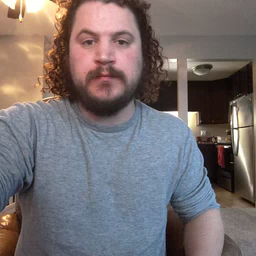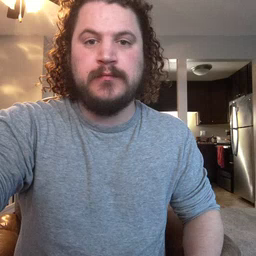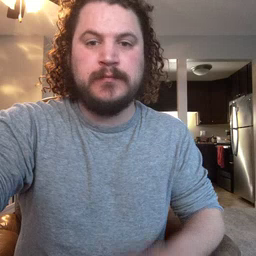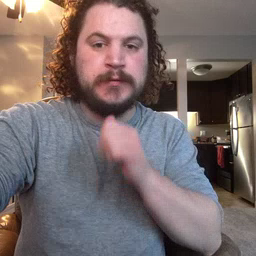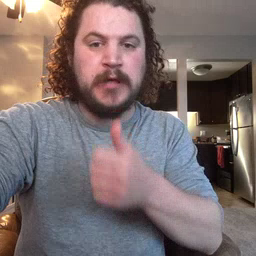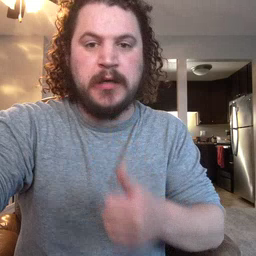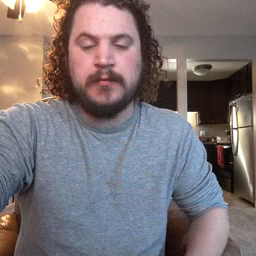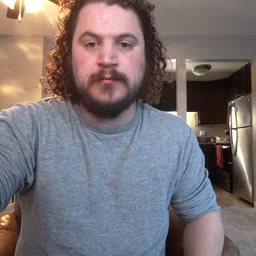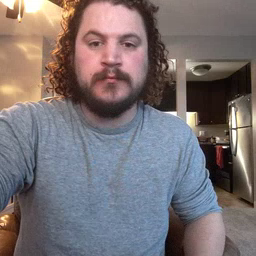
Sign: not